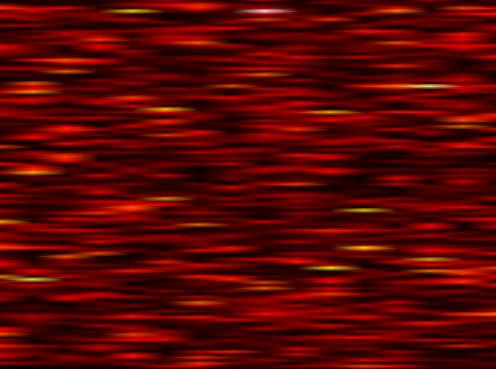
Label: WOLA